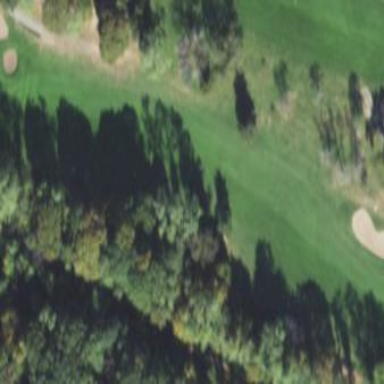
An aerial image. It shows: Golf fairway surrounded by grass.